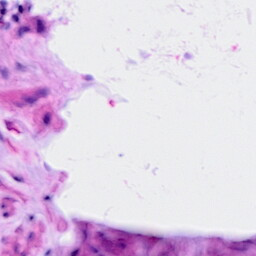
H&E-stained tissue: Ovarian